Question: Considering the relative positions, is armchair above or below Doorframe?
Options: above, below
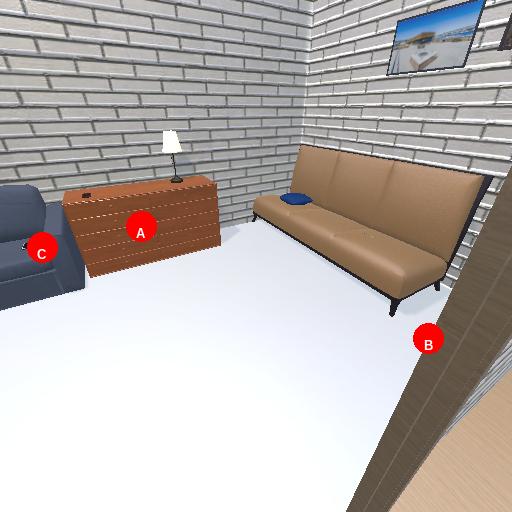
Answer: above